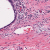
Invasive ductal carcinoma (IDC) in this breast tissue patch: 0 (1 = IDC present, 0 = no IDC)